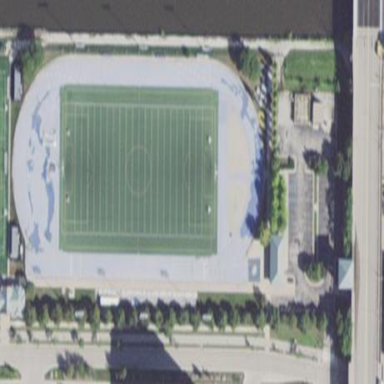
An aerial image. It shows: Multi-sport pitch with grass surface.